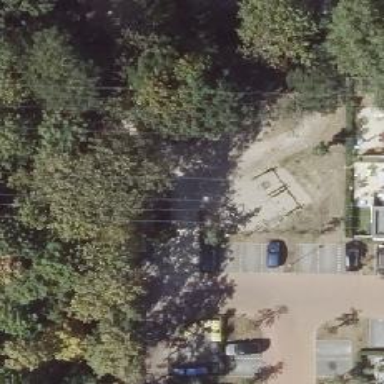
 and playhouse. The playground has gravel surface."